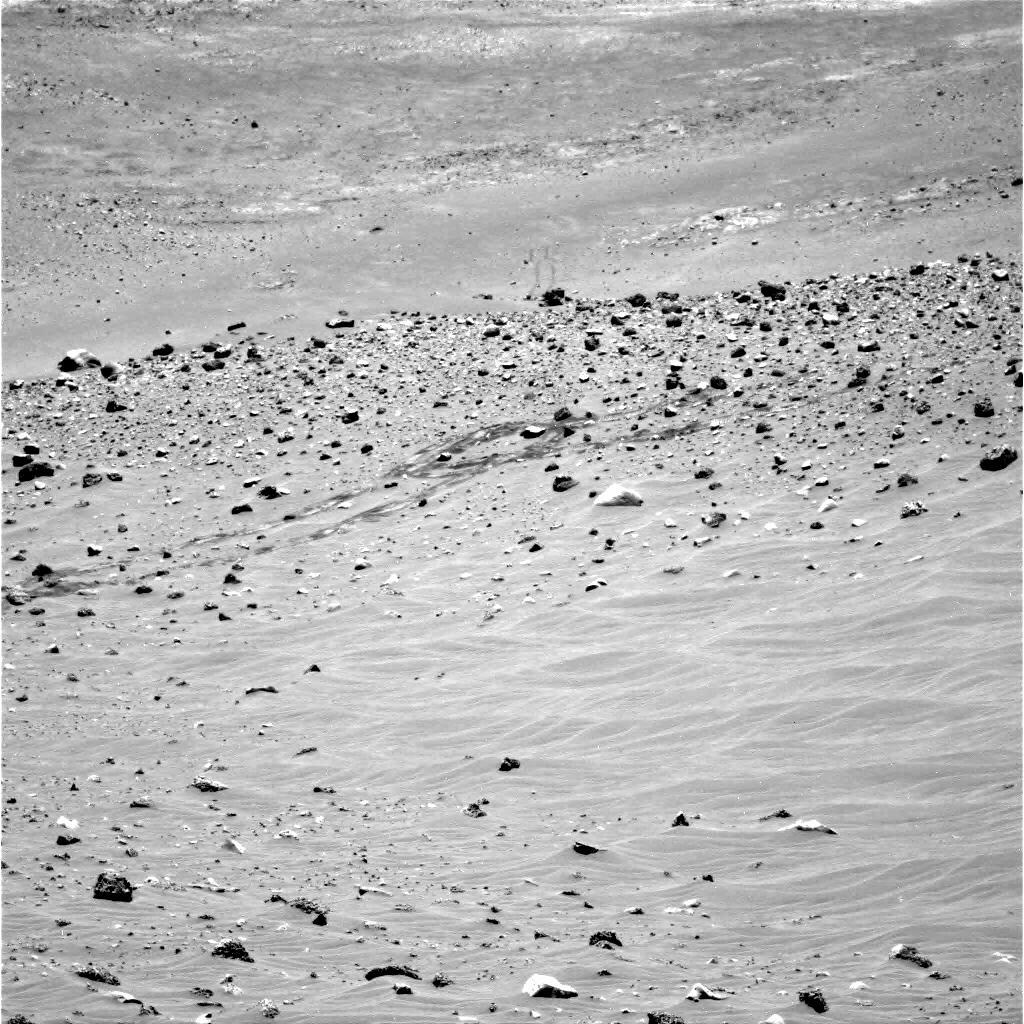
Terrain classes present: Gravel / Sand / Soil, Rock, Shadow